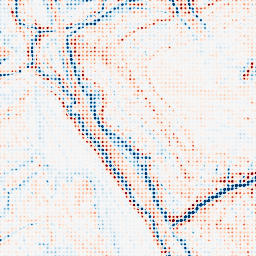
Category: edge_preserving
Decomposition family: bilateral
Decomposition parameters: d: 15
sigma_color: 25
sigma_space: 50
Upsampling method: sinc_hamming
Upsampling parameters: scale: 8
kernel_size: 4
Upsampling scale: 8